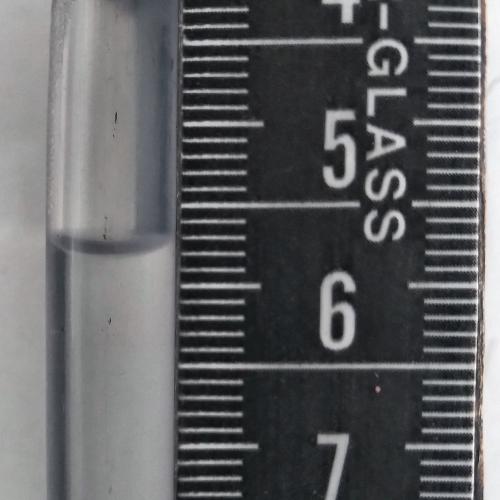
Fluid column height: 5.8 cm